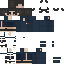
A male human skin with medium skin, wearing brown long hair dressed in a blue hoodie and black pants, featuring a closed mouth.